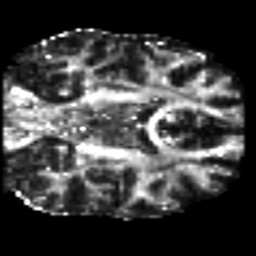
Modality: FA
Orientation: coronal
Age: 33
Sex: male
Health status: ill
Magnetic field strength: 3 T
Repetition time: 8.4 s
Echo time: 0.0926 s